Interaction volume radius: 10 \u00c5
Interaction volume height: 10 \u00c5
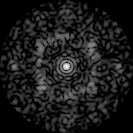
Disorder parameter: 0.7417